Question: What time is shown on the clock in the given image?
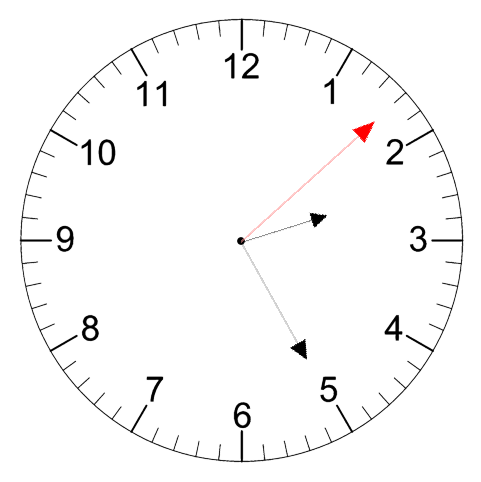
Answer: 02:25:08